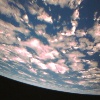
Label: cloud